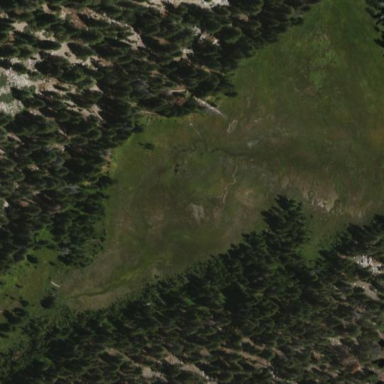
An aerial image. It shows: Beautiful meadow.